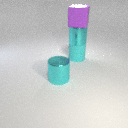
large cyan metal cylinder to the left of large cyan rubber cylinder